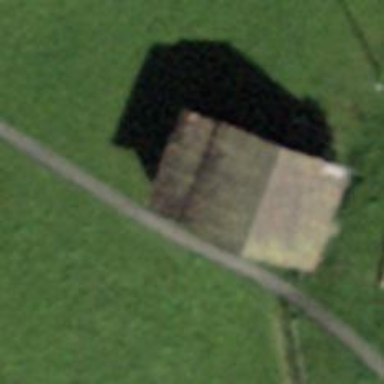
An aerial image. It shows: Barn.